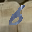
Label: 6